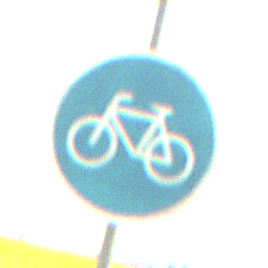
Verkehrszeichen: Radweg
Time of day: Midday
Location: Outdoor (RoadRail)
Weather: PartlyCloudy
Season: NotSpecified
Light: Natural